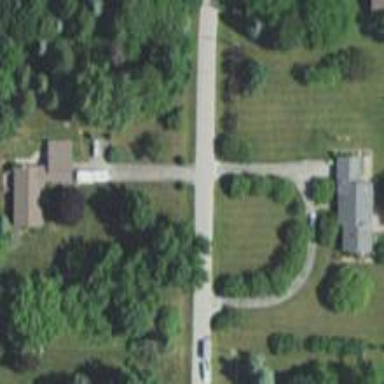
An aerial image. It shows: Driveway.